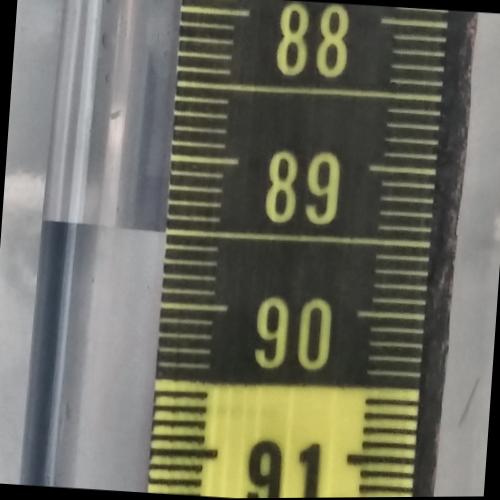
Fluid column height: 89.5 cm